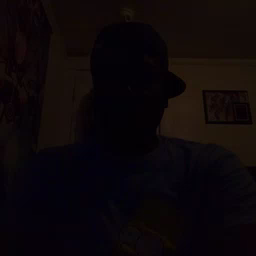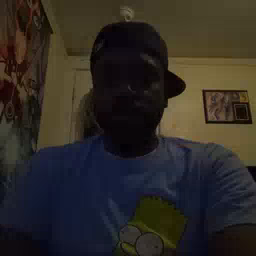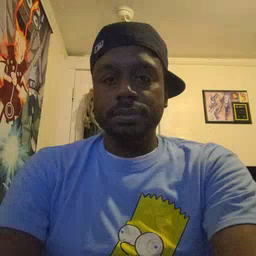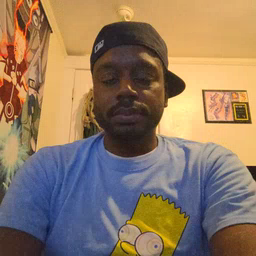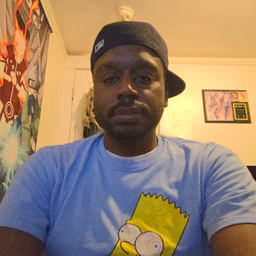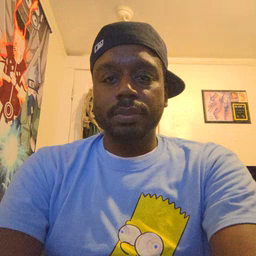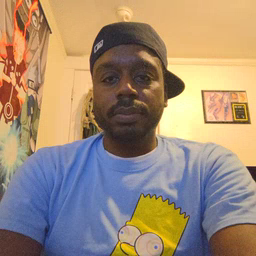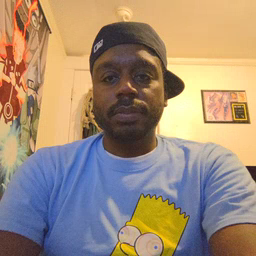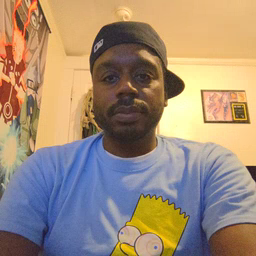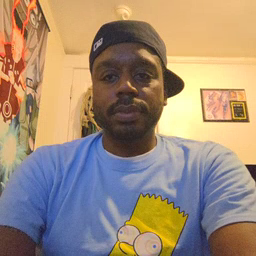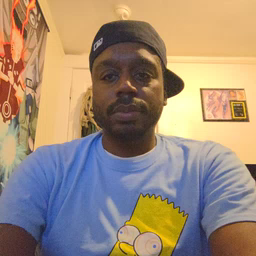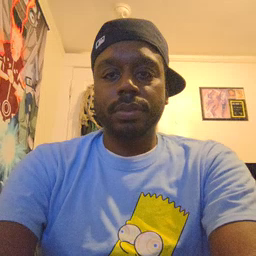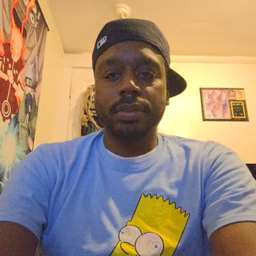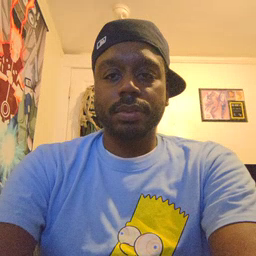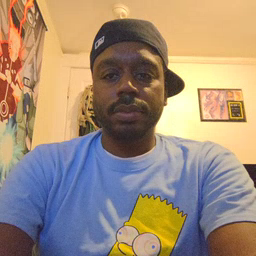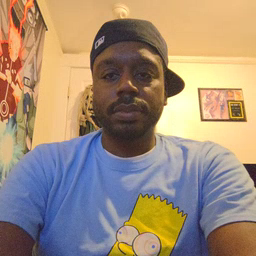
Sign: there